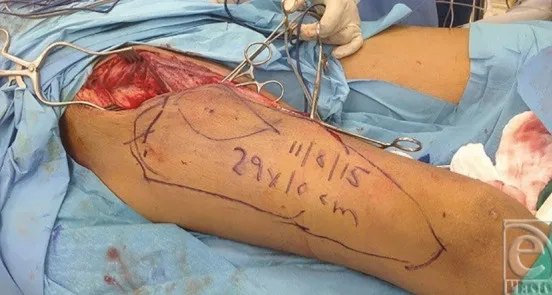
Harvesting of the anterolateral thigh flap.
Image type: medical_photograph (other_medical_photograph)